Interaction volume radius: 10 \u00c5
Interaction volume height: 10 \u00c5
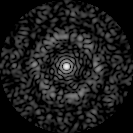
Disorder parameter: 0.8316